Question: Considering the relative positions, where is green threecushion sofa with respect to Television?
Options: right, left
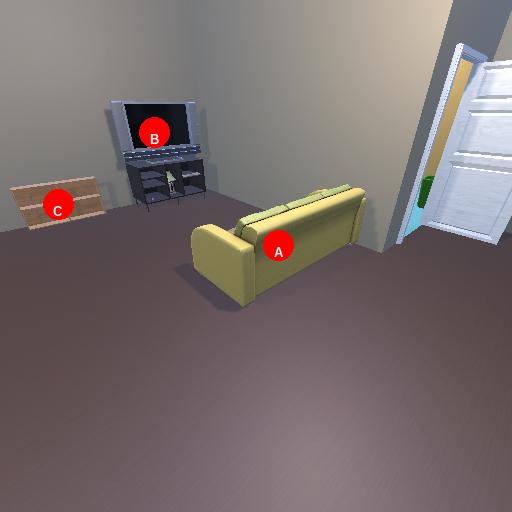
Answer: right